Field crop: maize
Growth stage: 2
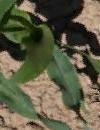
Species: maize